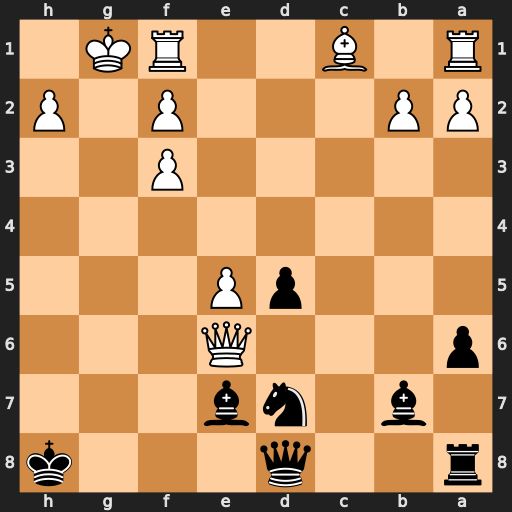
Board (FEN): r2q3k/1b1nb3/p3Q3/3pP3/8/5P2/PP3P1P/R1B2RK1
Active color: b
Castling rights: -
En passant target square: -
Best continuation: Qg8+ Qxg8+ Rxg8+